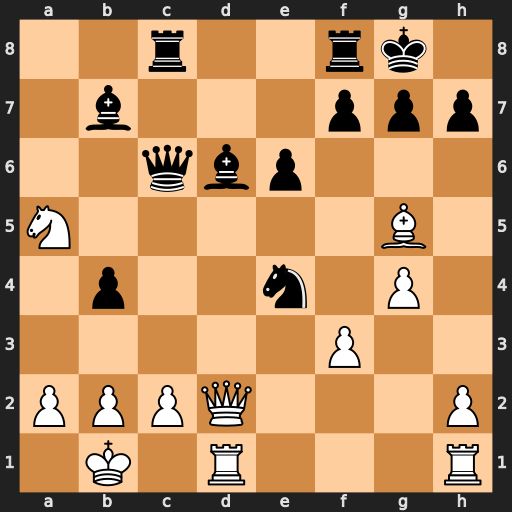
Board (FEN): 2r2rk1/1b3ppp/2qbp3/N5B1/1p2n1P1/5P2/PPPQ3P/1K1R3R
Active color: w
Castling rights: -
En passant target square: -
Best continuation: fxe4 Qc7 Nxb7